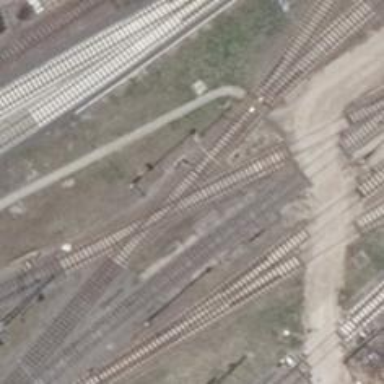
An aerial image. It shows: Railway switch.